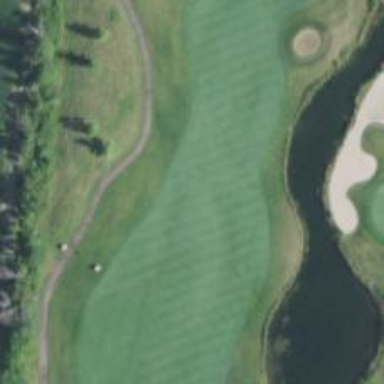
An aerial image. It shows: Golf tee.